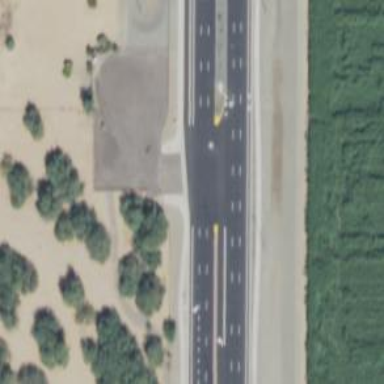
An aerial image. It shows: Secondary road with asphalt surface.